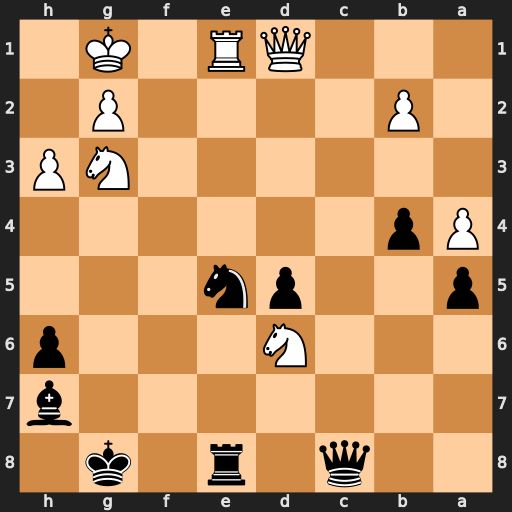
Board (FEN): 2q1r1k1/7b/3N3p/p2pn3/Pp6/6NP/1P4P1/3QR1K1
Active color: b
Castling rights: -
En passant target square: -
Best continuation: Qc5+ Kh1 Qxd6